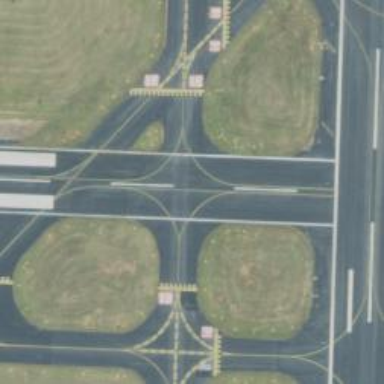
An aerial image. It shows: View of taxiway at the airport.